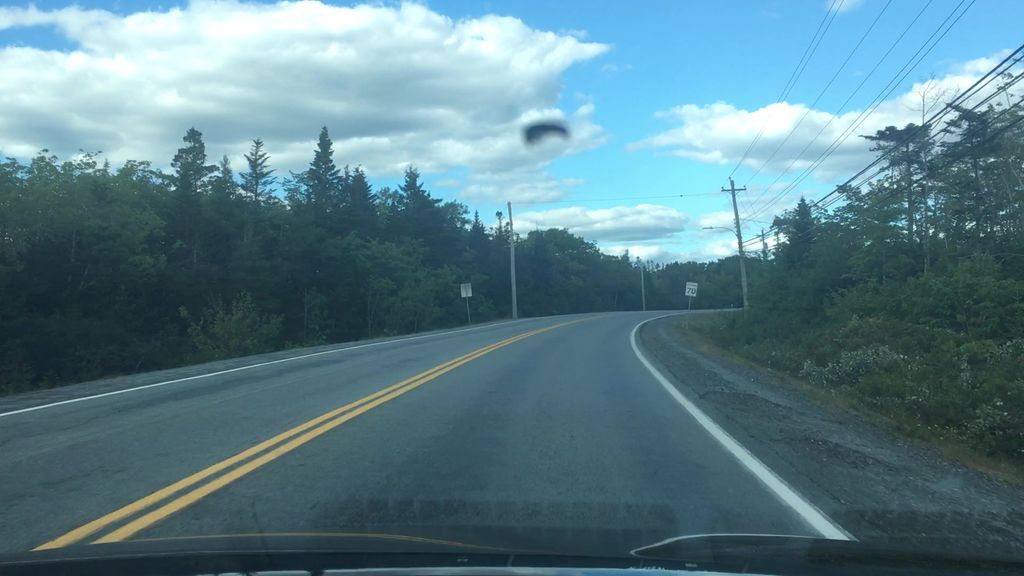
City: halifax